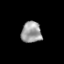
Tissue: prostate
Cell type: T cells
Senescence score: 0.3459
Nuclear area (px): 418
Mean DAPI intensity: 157.806